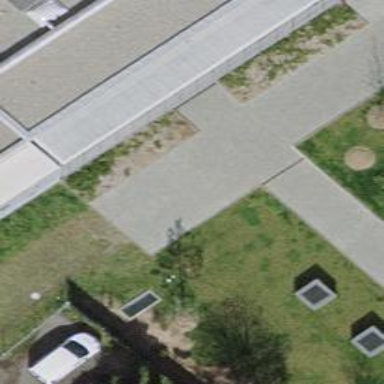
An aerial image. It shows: Concrete footway.